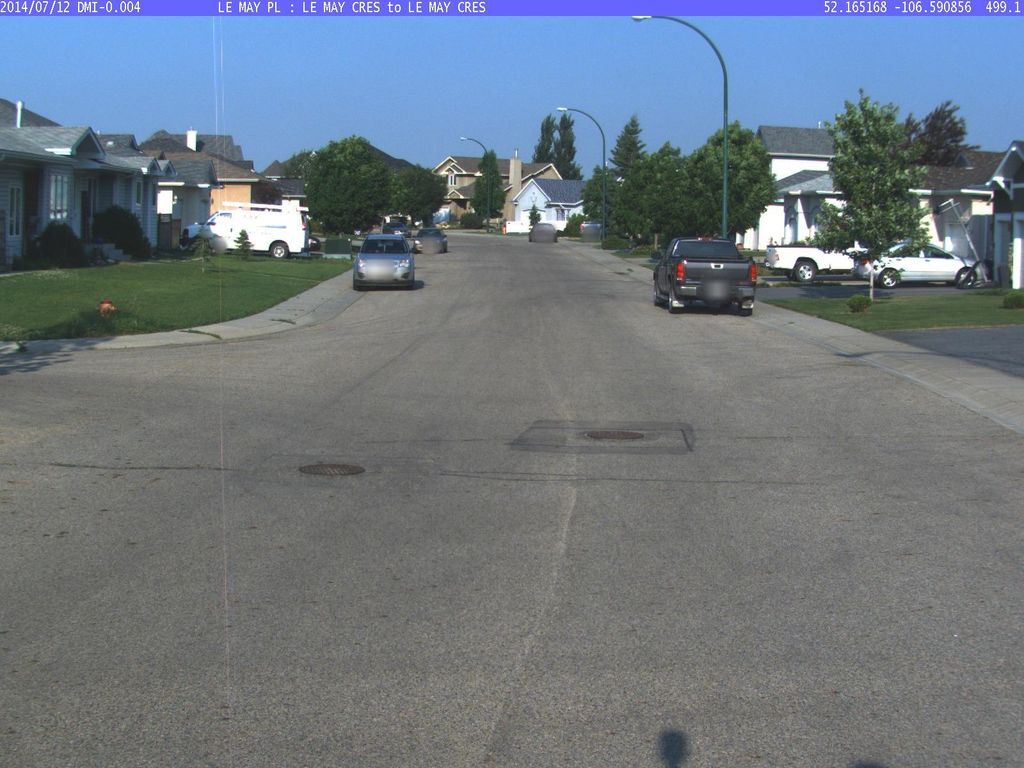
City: saskatoon